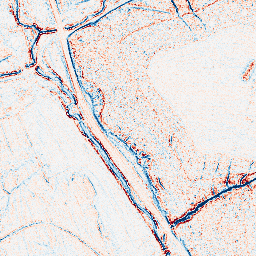
Category: edge_preserving
Decomposition family: anisotropic_diffusion
Decomposition parameters: iterations: 5
kappa: 100
gamma: 0.05
Upsampling method: cubic_mitchell
Upsampling parameters: scale: 4
Upsampling scale: 4